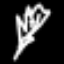
Label: leaf